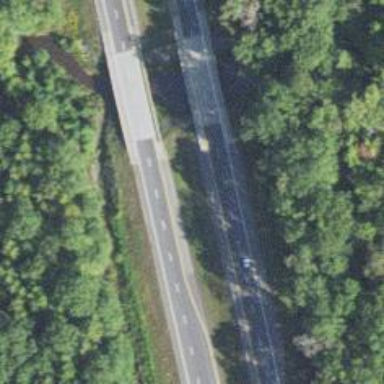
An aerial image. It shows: Beam bridge carrying trunk highway.